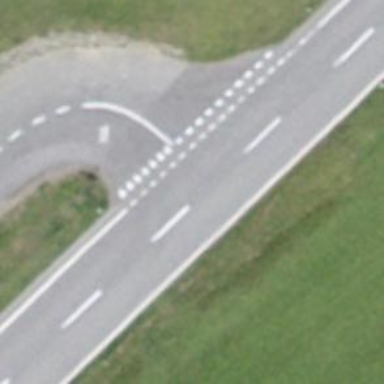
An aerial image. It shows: Secondary road with asphalt surface.